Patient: sex M, age 69
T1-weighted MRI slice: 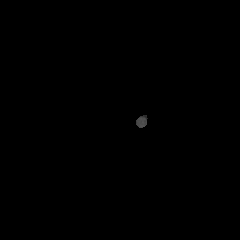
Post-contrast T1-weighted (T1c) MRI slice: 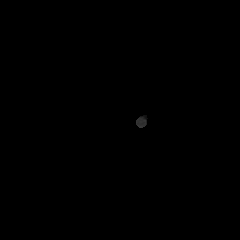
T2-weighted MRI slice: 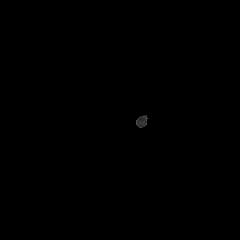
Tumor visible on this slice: no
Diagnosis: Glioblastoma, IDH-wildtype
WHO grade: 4